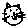
Label: cat